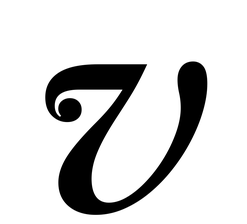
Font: LibreCaslonText-Italic_Medium_Italic